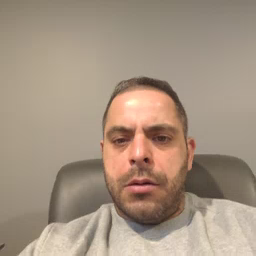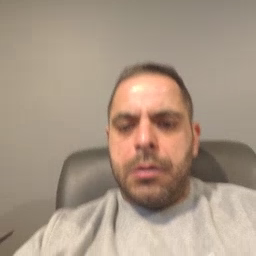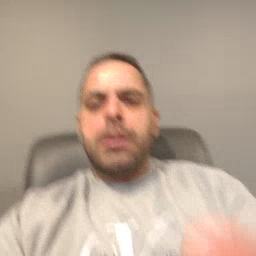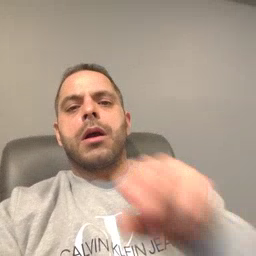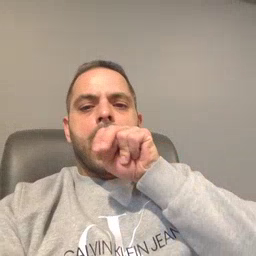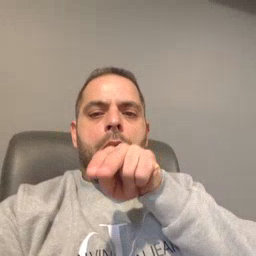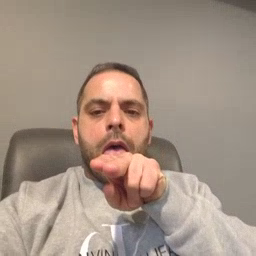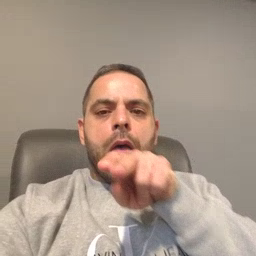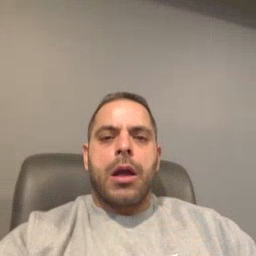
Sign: tongue